Question: This is the issue.
I have a block called 'User Favorites Block'
It's placed in the region 'First Sidebar'
'First Sidebar' appears on the front-page.
The function is supposed to grab the data from the f25_favorites table and list them inside the block. Right now the table is an empty array.
When I 'return $output', none of my divs or anything are output.
When I do 'print($output)', everything is displayed.
This is my test code to show that my 'if' statement is returning true. <URL>
'''
/*
* f25_favorites_my_favorites theme
*/
function theme_f25_favorites_my_favorites($mypaths) {
dsm($mypaths);
print_r(count($mypaths));
$output .= 'n<div id="f25-favorites">n';
$output .= '<div id="f25-favorites-list">n';
if (count($mypaths) == 0) {
$output .= "No favorites have been added";
print "No favorites have been added";
}
else {
foreach ($mypaths as $indpath) {
$output .= l($indpath->title, $indpath->path, $attributes = array());
}
}
$output .= '</div>n';
$output .= '<div id="f25-favorites-add">n';
$output .= '</div>n';
$output .= 'n</div>n';
return $output;
}
'''
This outputs this: <URL>

So, this is my theme:
'''
/*
* f25_favorites_my_favorites theme
*/
function theme_f25_favorites_my_favorites($mypaths) {
/*dsm($mypaths);
print_r(count($mypaths));*/
$output .= '
<div id="f25-favorites">
';
$output .= '<div id="f25-favorites-list">
';
if (count($mypaths) == 0) {
$output .= "No favorites have been added";
}
else {
foreach ($mypaths as $indpath) {
$output .= l($indpath->title, $indpath->path, $attributes = array());
}
}
$output .= '</div>
';
$output .= '<div id="f25-favorites-add">
';
$output .= '</div>
';
$output .= '
</div>
';
return $output;
}
'''
It's called with this hook_theme() function:
'''
/*
* Implentation of hook_theme().
*/
function f25_favorites_theme () {
return array(
'f25_favorites_my_favorites' => array (
'arguments' => array ('mypaths' => array())
),
);
}
'''
Which is called with this hook_block() function:
'''
/*
* Implementation of hook_block().
*
*/
function f25_favorites_block($op = 'list', $delta = 0, $edit = array()) {
if ($op == 'list') {
$blocks = array();
$blocks['f25-favorites'] = array(
'info' => t('User Favorites Block'),
'cache' => BLOCK_NO_CACHE,
);
return $blocks;
}
if ($op == 'view') {
switch ($delta) {
case 0:
$mypaths = f25_favorites_user_favorites();
$block = array(
'subject' => t('User Favorites Block'),
'content' => theme_f25_favorites_my_favorites($mypaths)
);
return $block;
};
}
}
'''
## Noteworthy
My theme is a 'Sub-theme' of a theme called 'Zen'
Zen has a block.tpl.php which looks like this: <URL>
Here is the full code of my module: <URL>
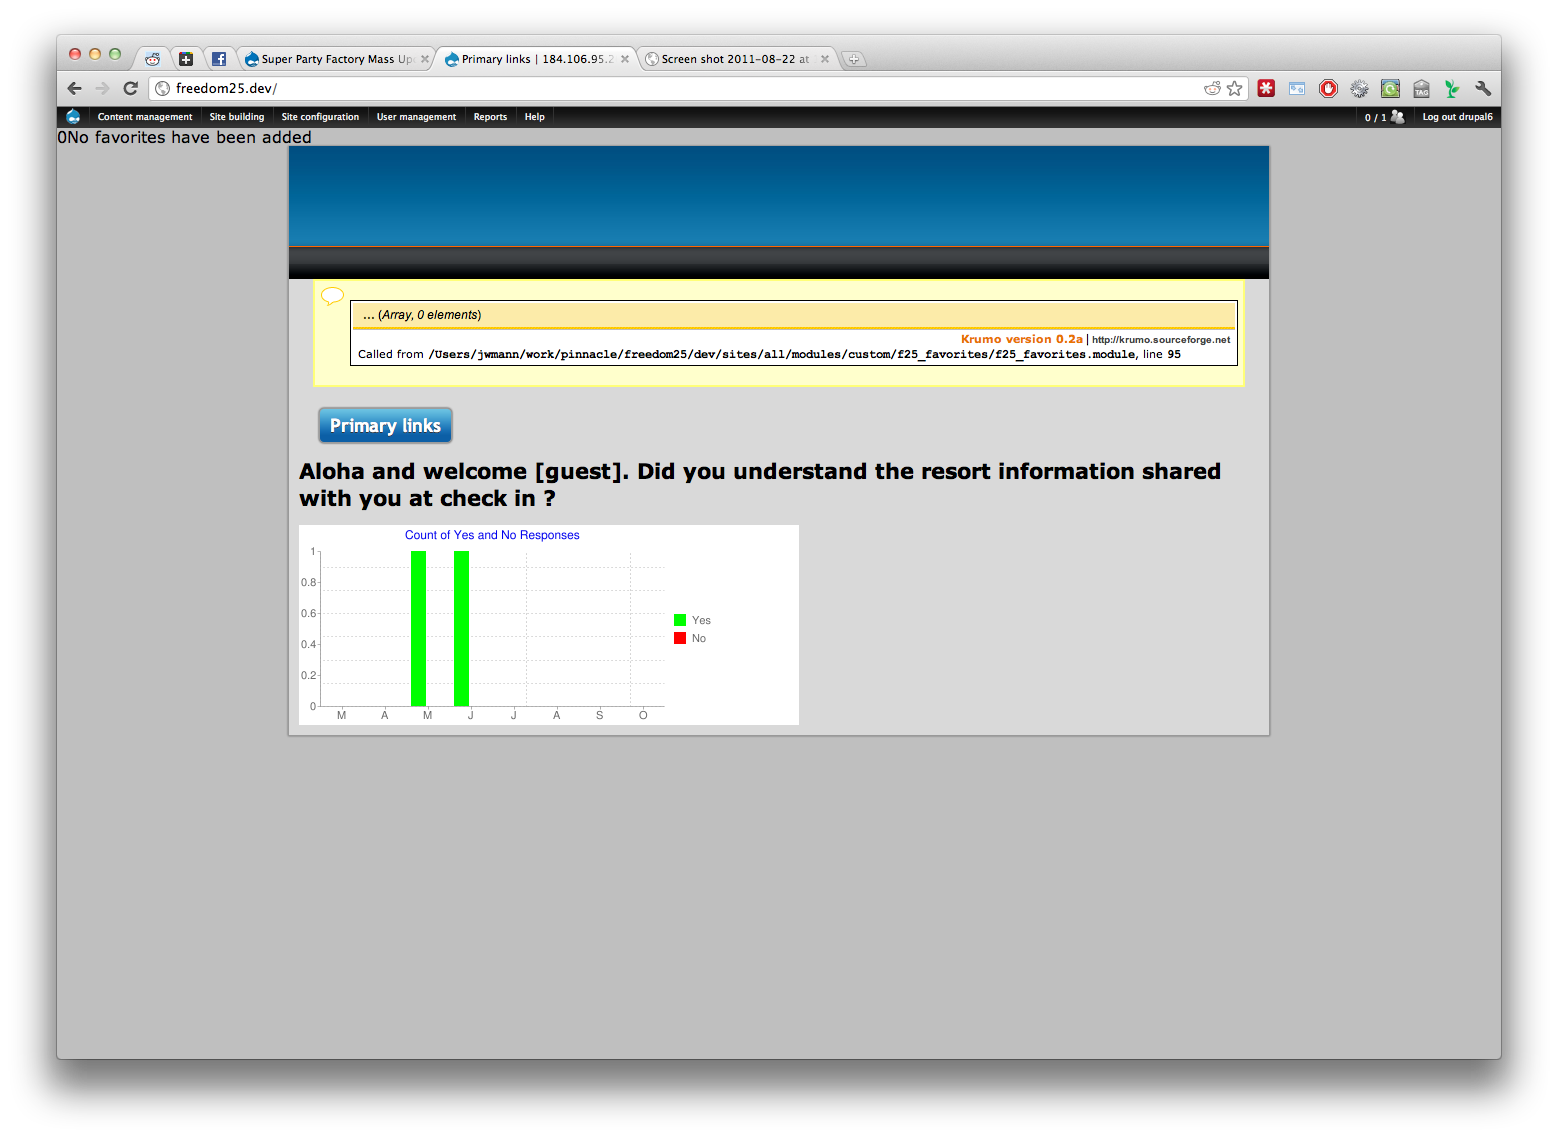
Answer: It could be a region-related problem. Try switching to Garland and add the block to a plain old Garland region, and see if it appears.
If you see it in Garland then make sure your sub-theme really is defining that "First Sidebar" region and then actually printing its variable in the tpl files.
(FWIW I tried your code on Garland and it displays the block fine.)
Also, you might want to change your function call from:
'''
theme_f25_favorites_my_favorites($mypaths)
'''
to:
'''
theme('f25_favorites_my_favorites', $mypaths)
'''
...if you want to keep the code flexible (i.e. have Drupal call any preprocess functions and allow other people, or yourself in the future, to override the template's output)